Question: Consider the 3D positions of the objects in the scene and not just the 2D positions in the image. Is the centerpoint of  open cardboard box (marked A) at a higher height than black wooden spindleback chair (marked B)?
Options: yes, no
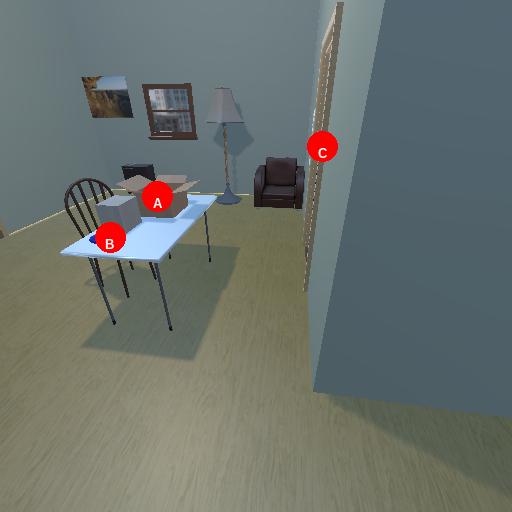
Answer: yes